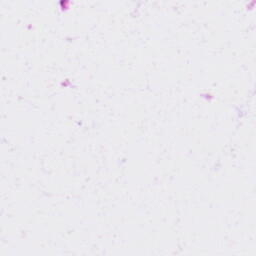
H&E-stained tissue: Skin